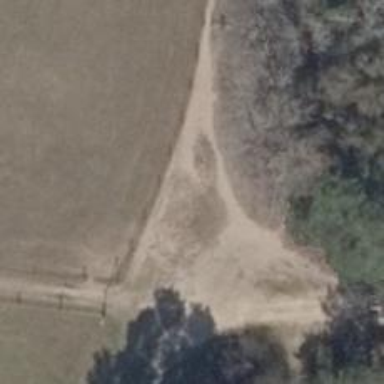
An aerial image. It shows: Sandy path with track type of grade 5.